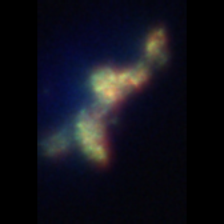
Taxon: Chaetoceros
Group: Diatoms